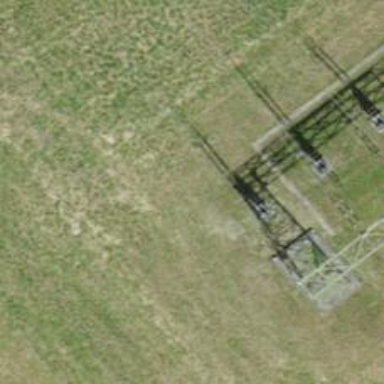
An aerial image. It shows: Insulator used in power equipment.